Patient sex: M
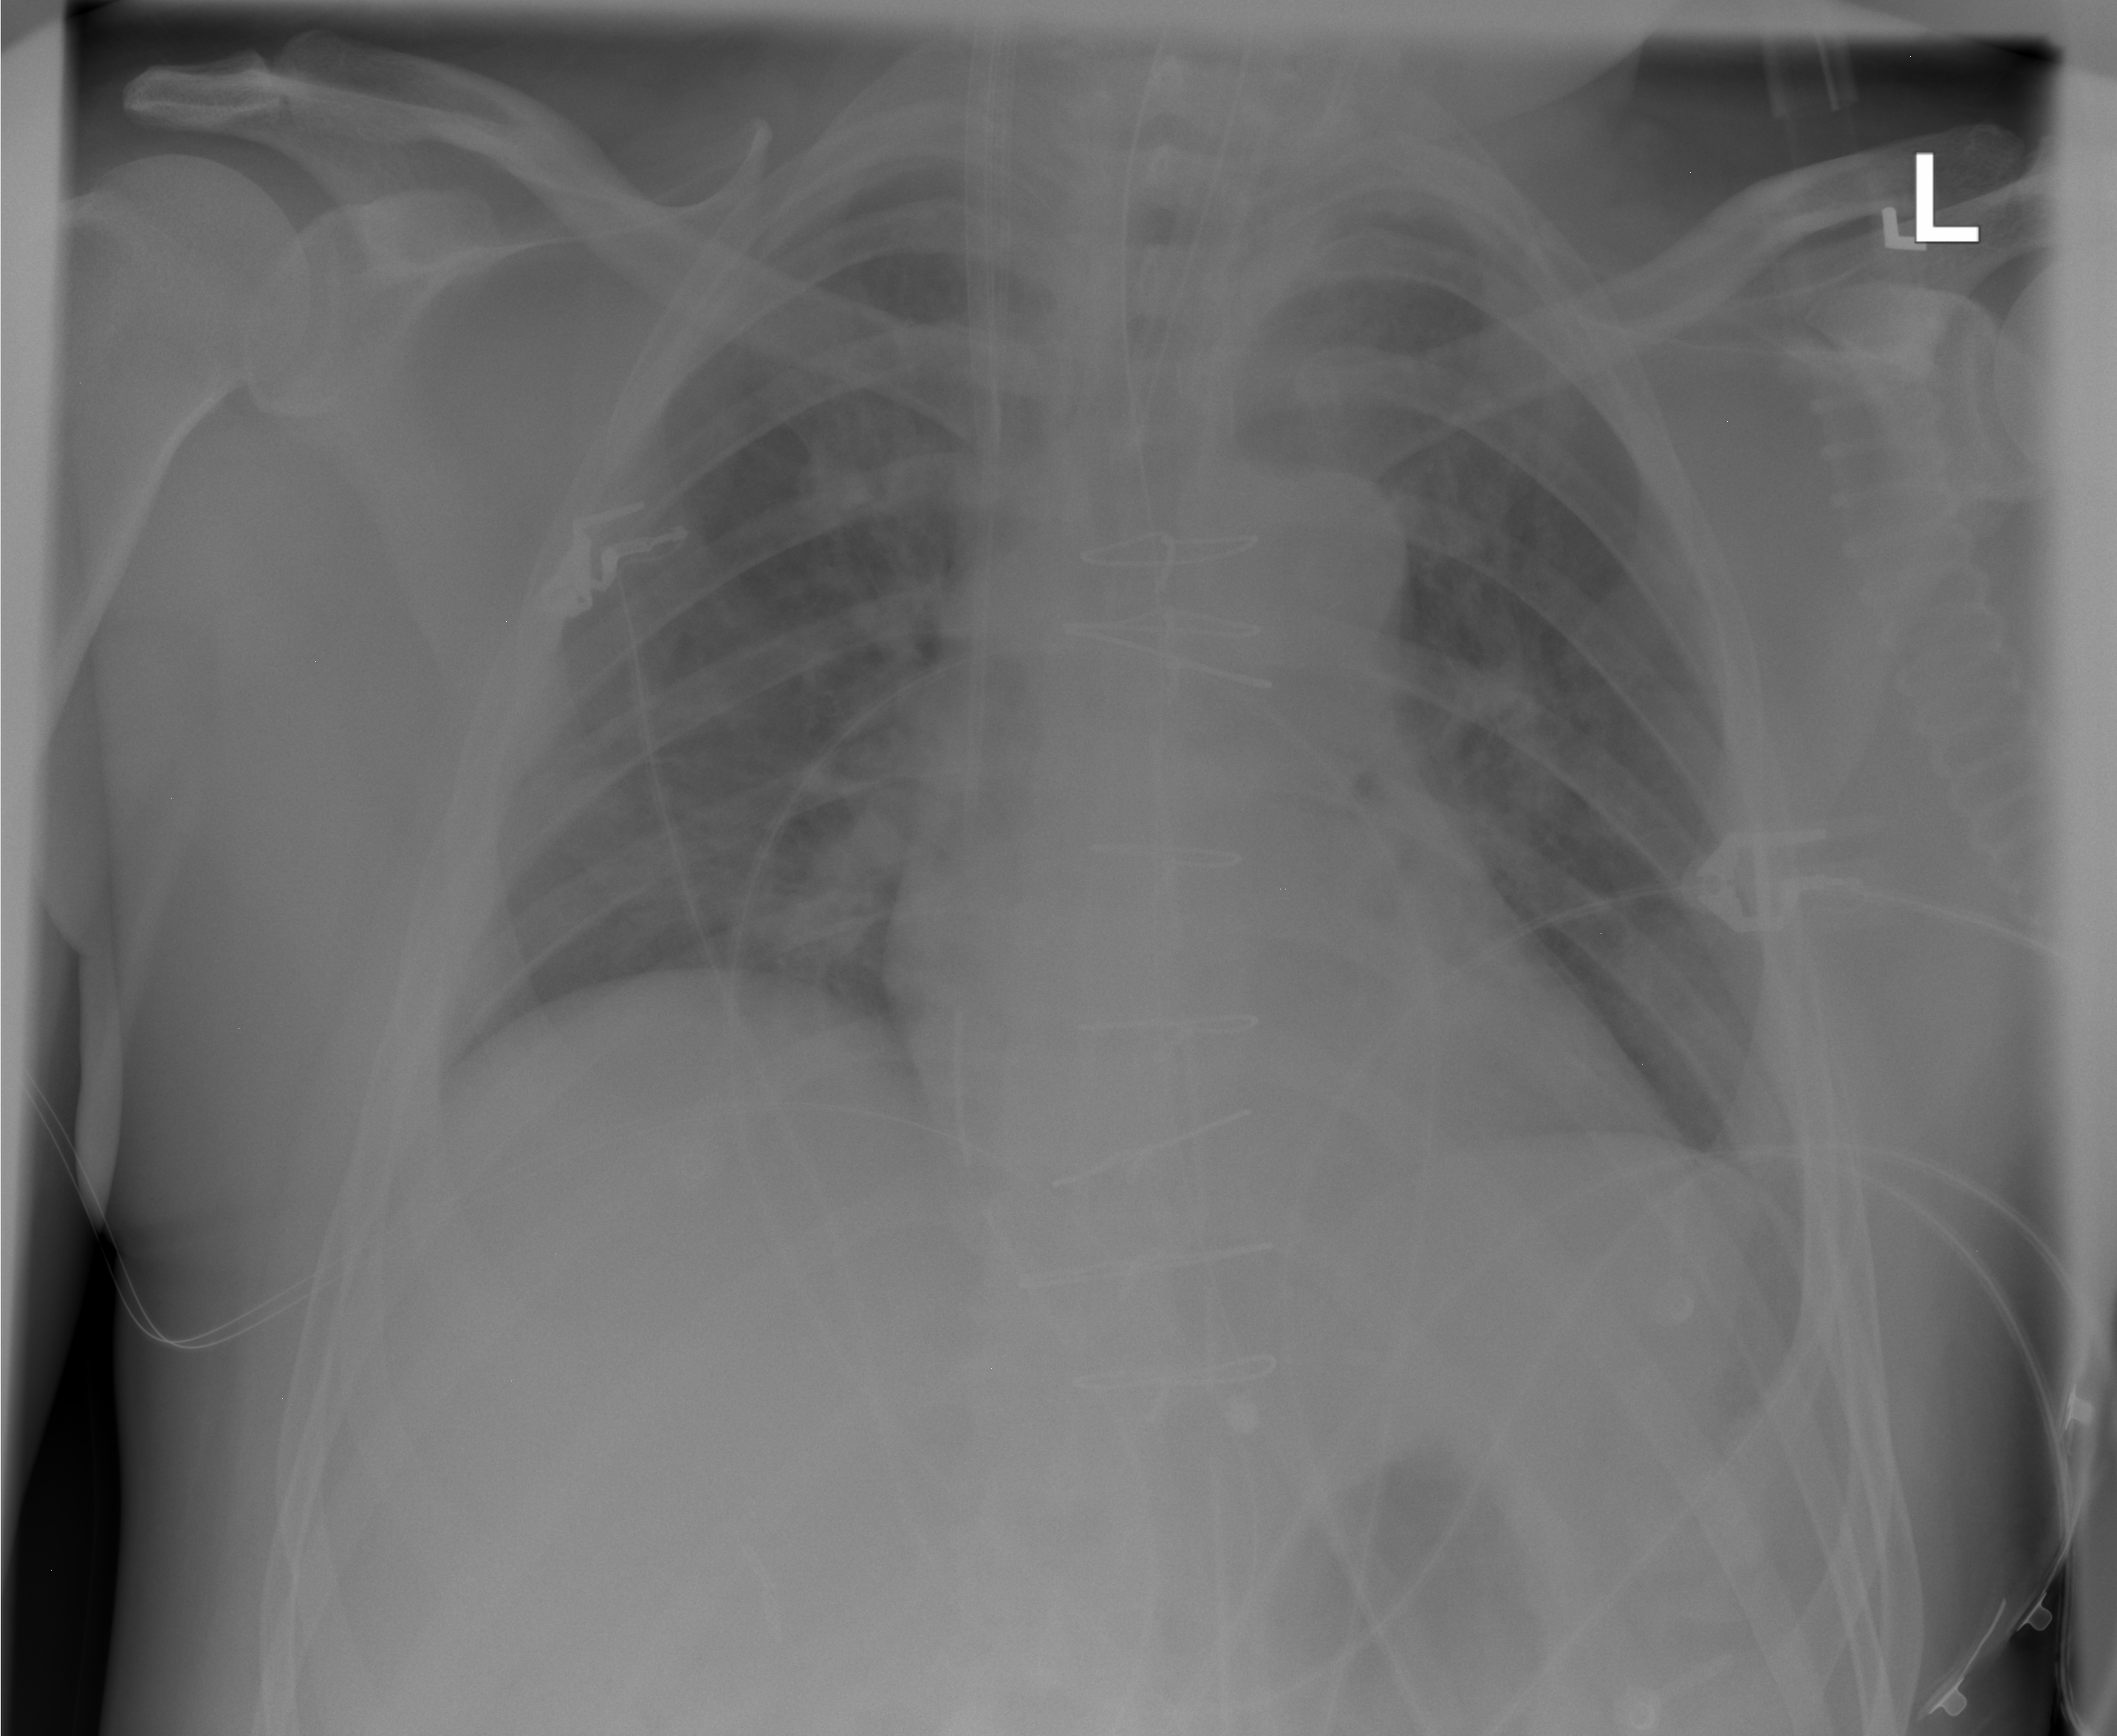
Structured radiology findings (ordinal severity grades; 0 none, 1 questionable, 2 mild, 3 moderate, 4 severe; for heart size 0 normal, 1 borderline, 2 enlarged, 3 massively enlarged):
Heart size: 2
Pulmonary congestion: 2
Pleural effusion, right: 0
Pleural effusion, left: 0
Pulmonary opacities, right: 0
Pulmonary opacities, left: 0
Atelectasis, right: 1
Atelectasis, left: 1